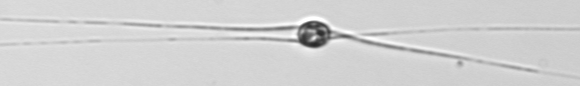
Label: Chaetoceros_danicus